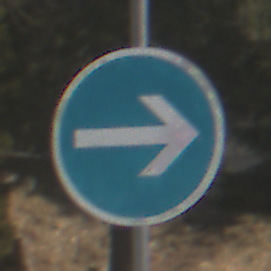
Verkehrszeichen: VorgeschriebeneFahrtrichtungHierRechts
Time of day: Midday
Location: Outdoor (Nature)
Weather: PartlyCloudy
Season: NotSpecified
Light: Natural